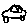
Label: car